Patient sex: F
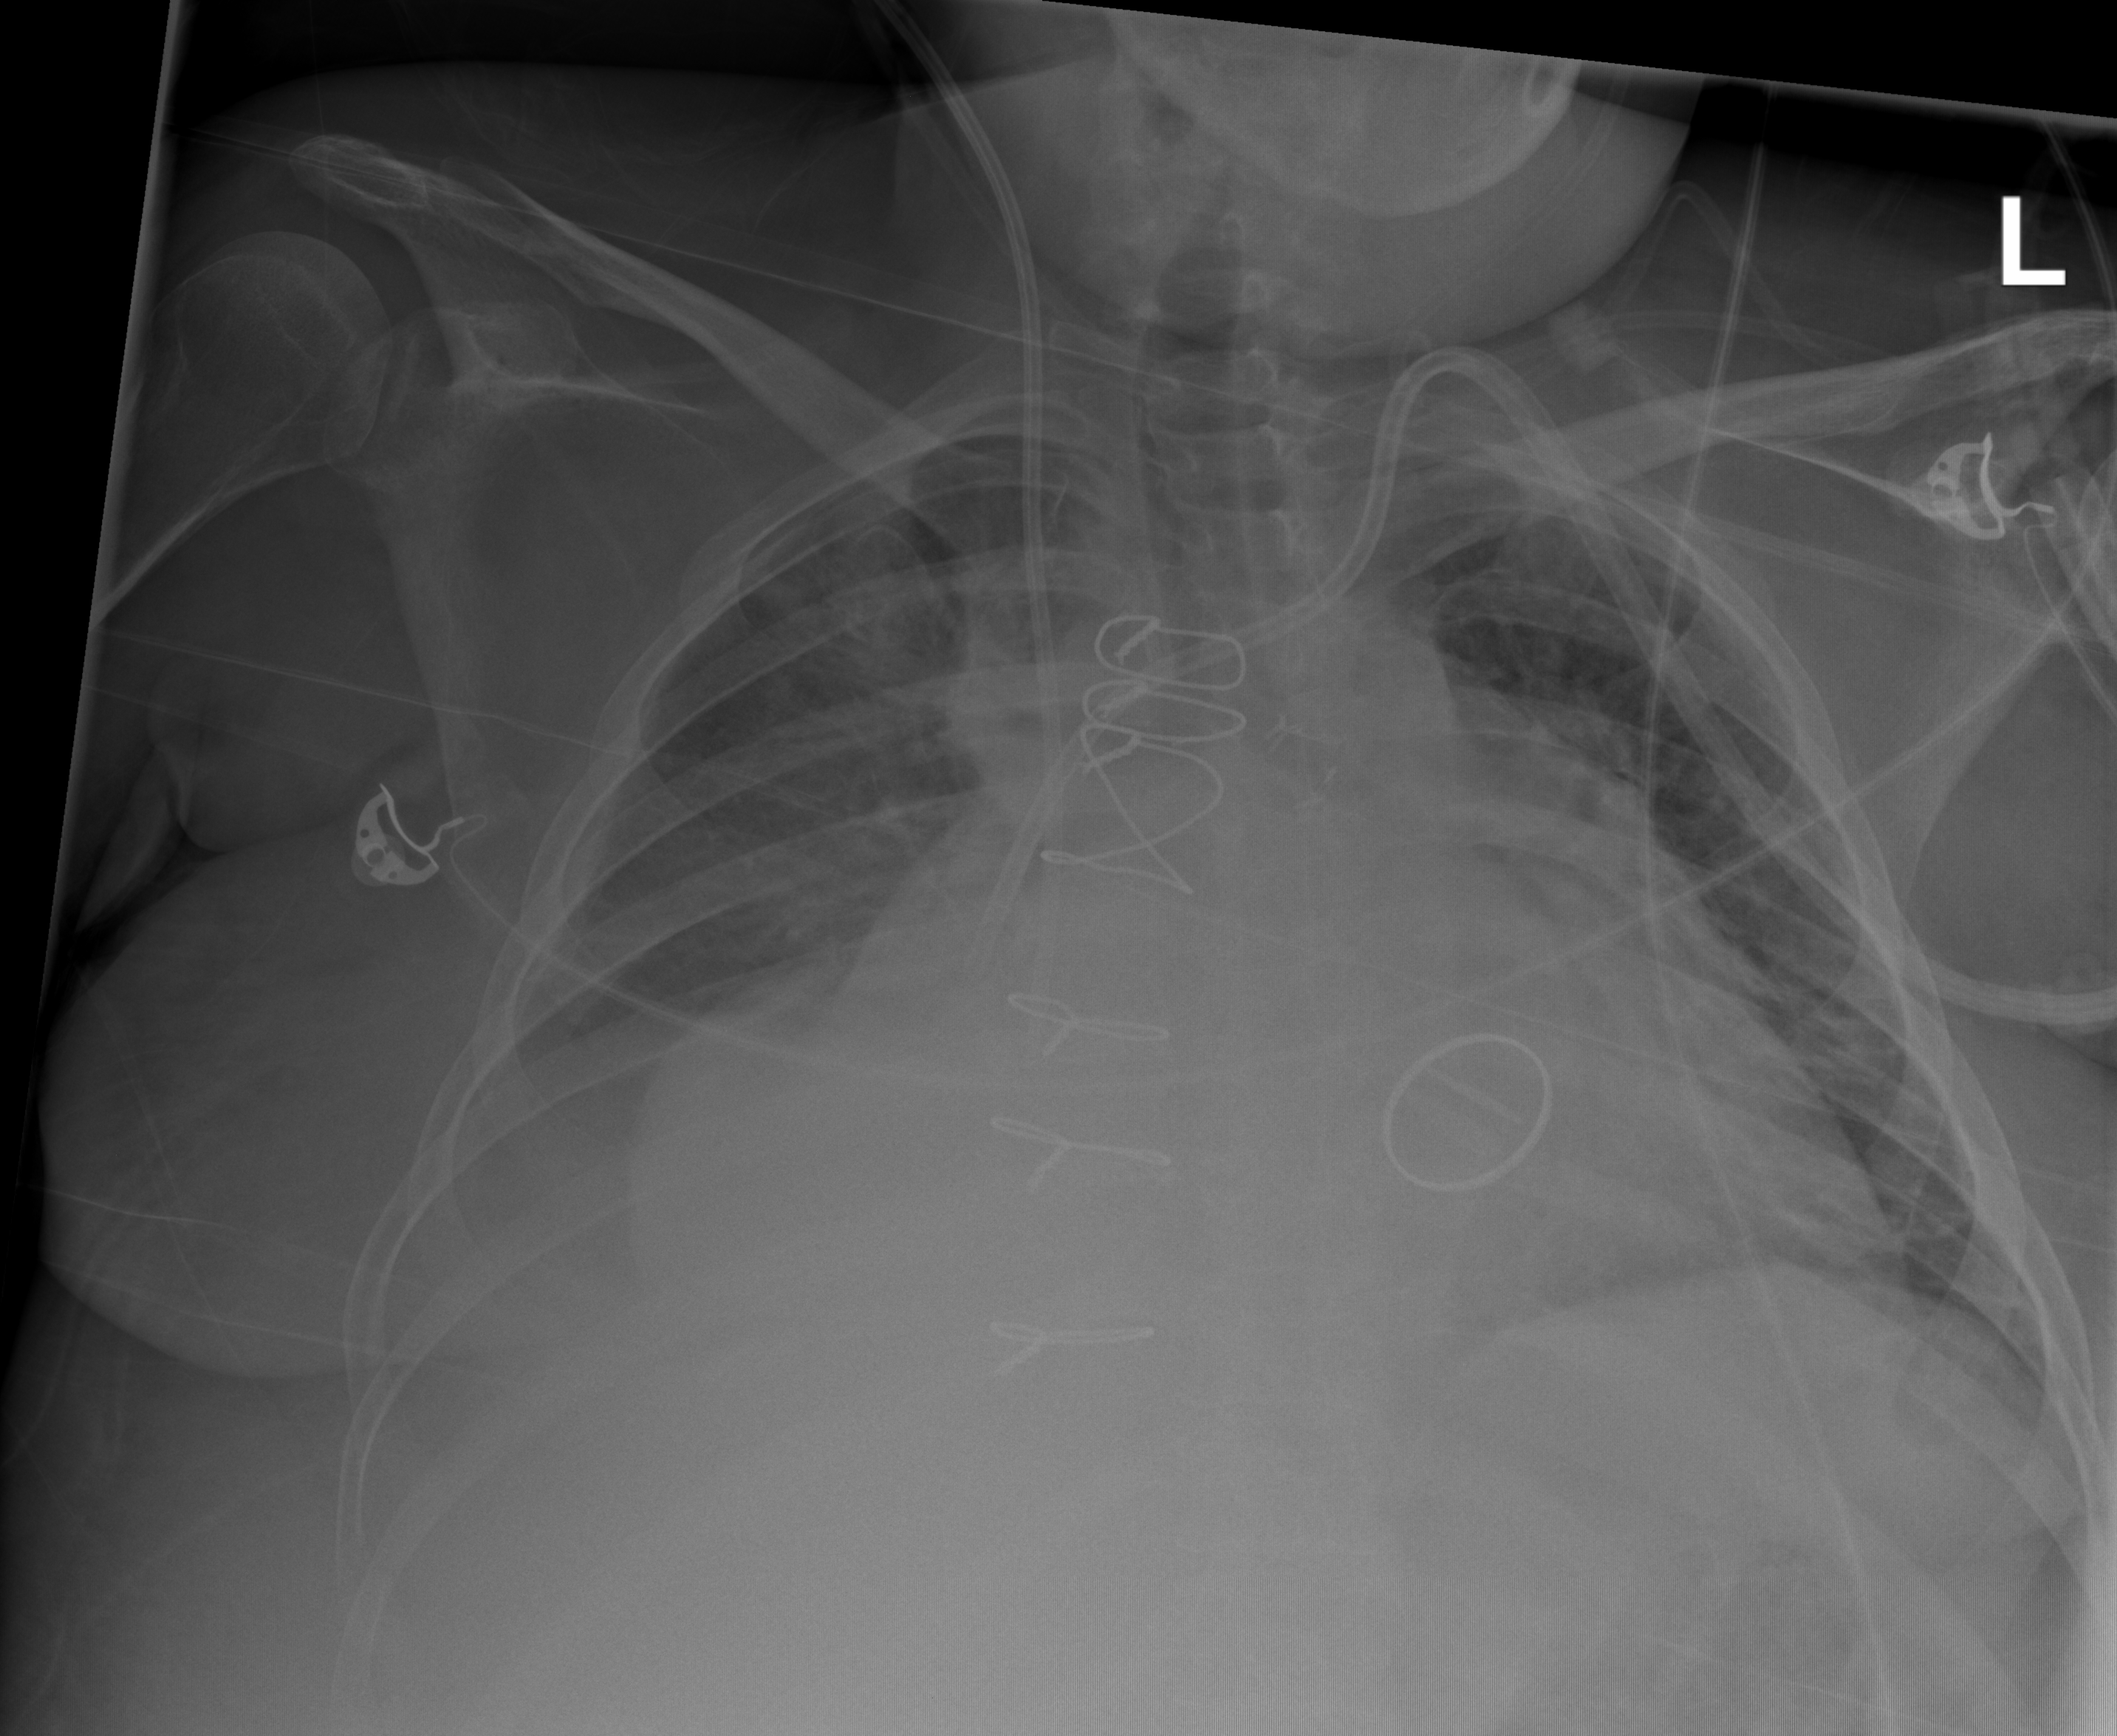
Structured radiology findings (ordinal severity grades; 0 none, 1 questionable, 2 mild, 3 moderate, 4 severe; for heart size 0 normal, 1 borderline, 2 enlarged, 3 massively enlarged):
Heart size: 3
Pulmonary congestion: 2
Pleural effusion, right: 2
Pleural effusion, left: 0
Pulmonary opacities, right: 2
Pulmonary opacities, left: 2
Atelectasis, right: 2
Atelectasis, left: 2